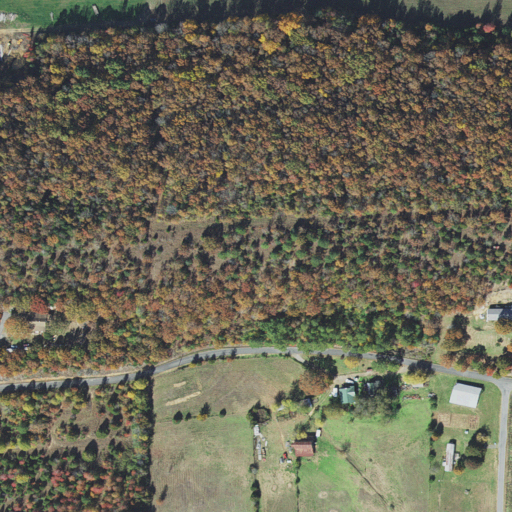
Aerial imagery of mountain in Arkansas named Ballard Hill containing deciduous forest, pasture, open development, low intensity development, grassland, and medium intensity development